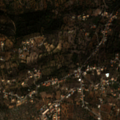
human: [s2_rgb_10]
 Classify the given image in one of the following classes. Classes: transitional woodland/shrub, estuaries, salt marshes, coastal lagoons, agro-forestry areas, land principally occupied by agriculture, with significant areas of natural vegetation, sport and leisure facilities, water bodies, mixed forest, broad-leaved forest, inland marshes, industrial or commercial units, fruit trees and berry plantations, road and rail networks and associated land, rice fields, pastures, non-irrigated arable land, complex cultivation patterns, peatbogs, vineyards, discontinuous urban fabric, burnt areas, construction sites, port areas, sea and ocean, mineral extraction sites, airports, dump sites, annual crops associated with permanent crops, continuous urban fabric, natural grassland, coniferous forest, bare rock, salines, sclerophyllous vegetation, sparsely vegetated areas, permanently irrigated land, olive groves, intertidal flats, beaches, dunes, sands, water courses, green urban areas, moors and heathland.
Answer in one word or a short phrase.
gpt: fruit trees and berry plantations, olive groves, land principally occupied by agriculture, with significant areas of natural vegetation, sclerophyllous vegetation, transitional woodland/shrub